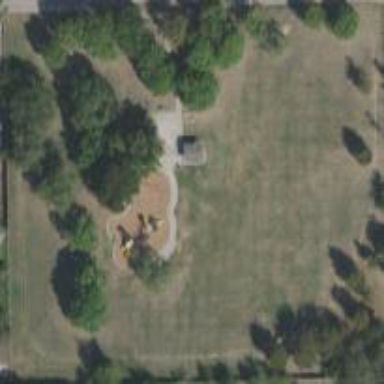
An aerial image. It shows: Park.